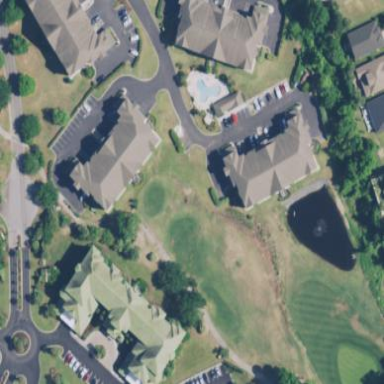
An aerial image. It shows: Golf course surrounded by greenery.